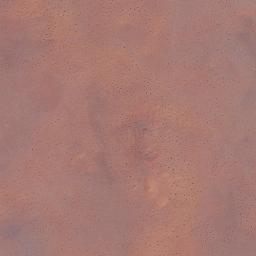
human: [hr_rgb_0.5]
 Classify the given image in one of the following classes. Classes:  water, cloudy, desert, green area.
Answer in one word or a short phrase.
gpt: desert